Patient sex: M
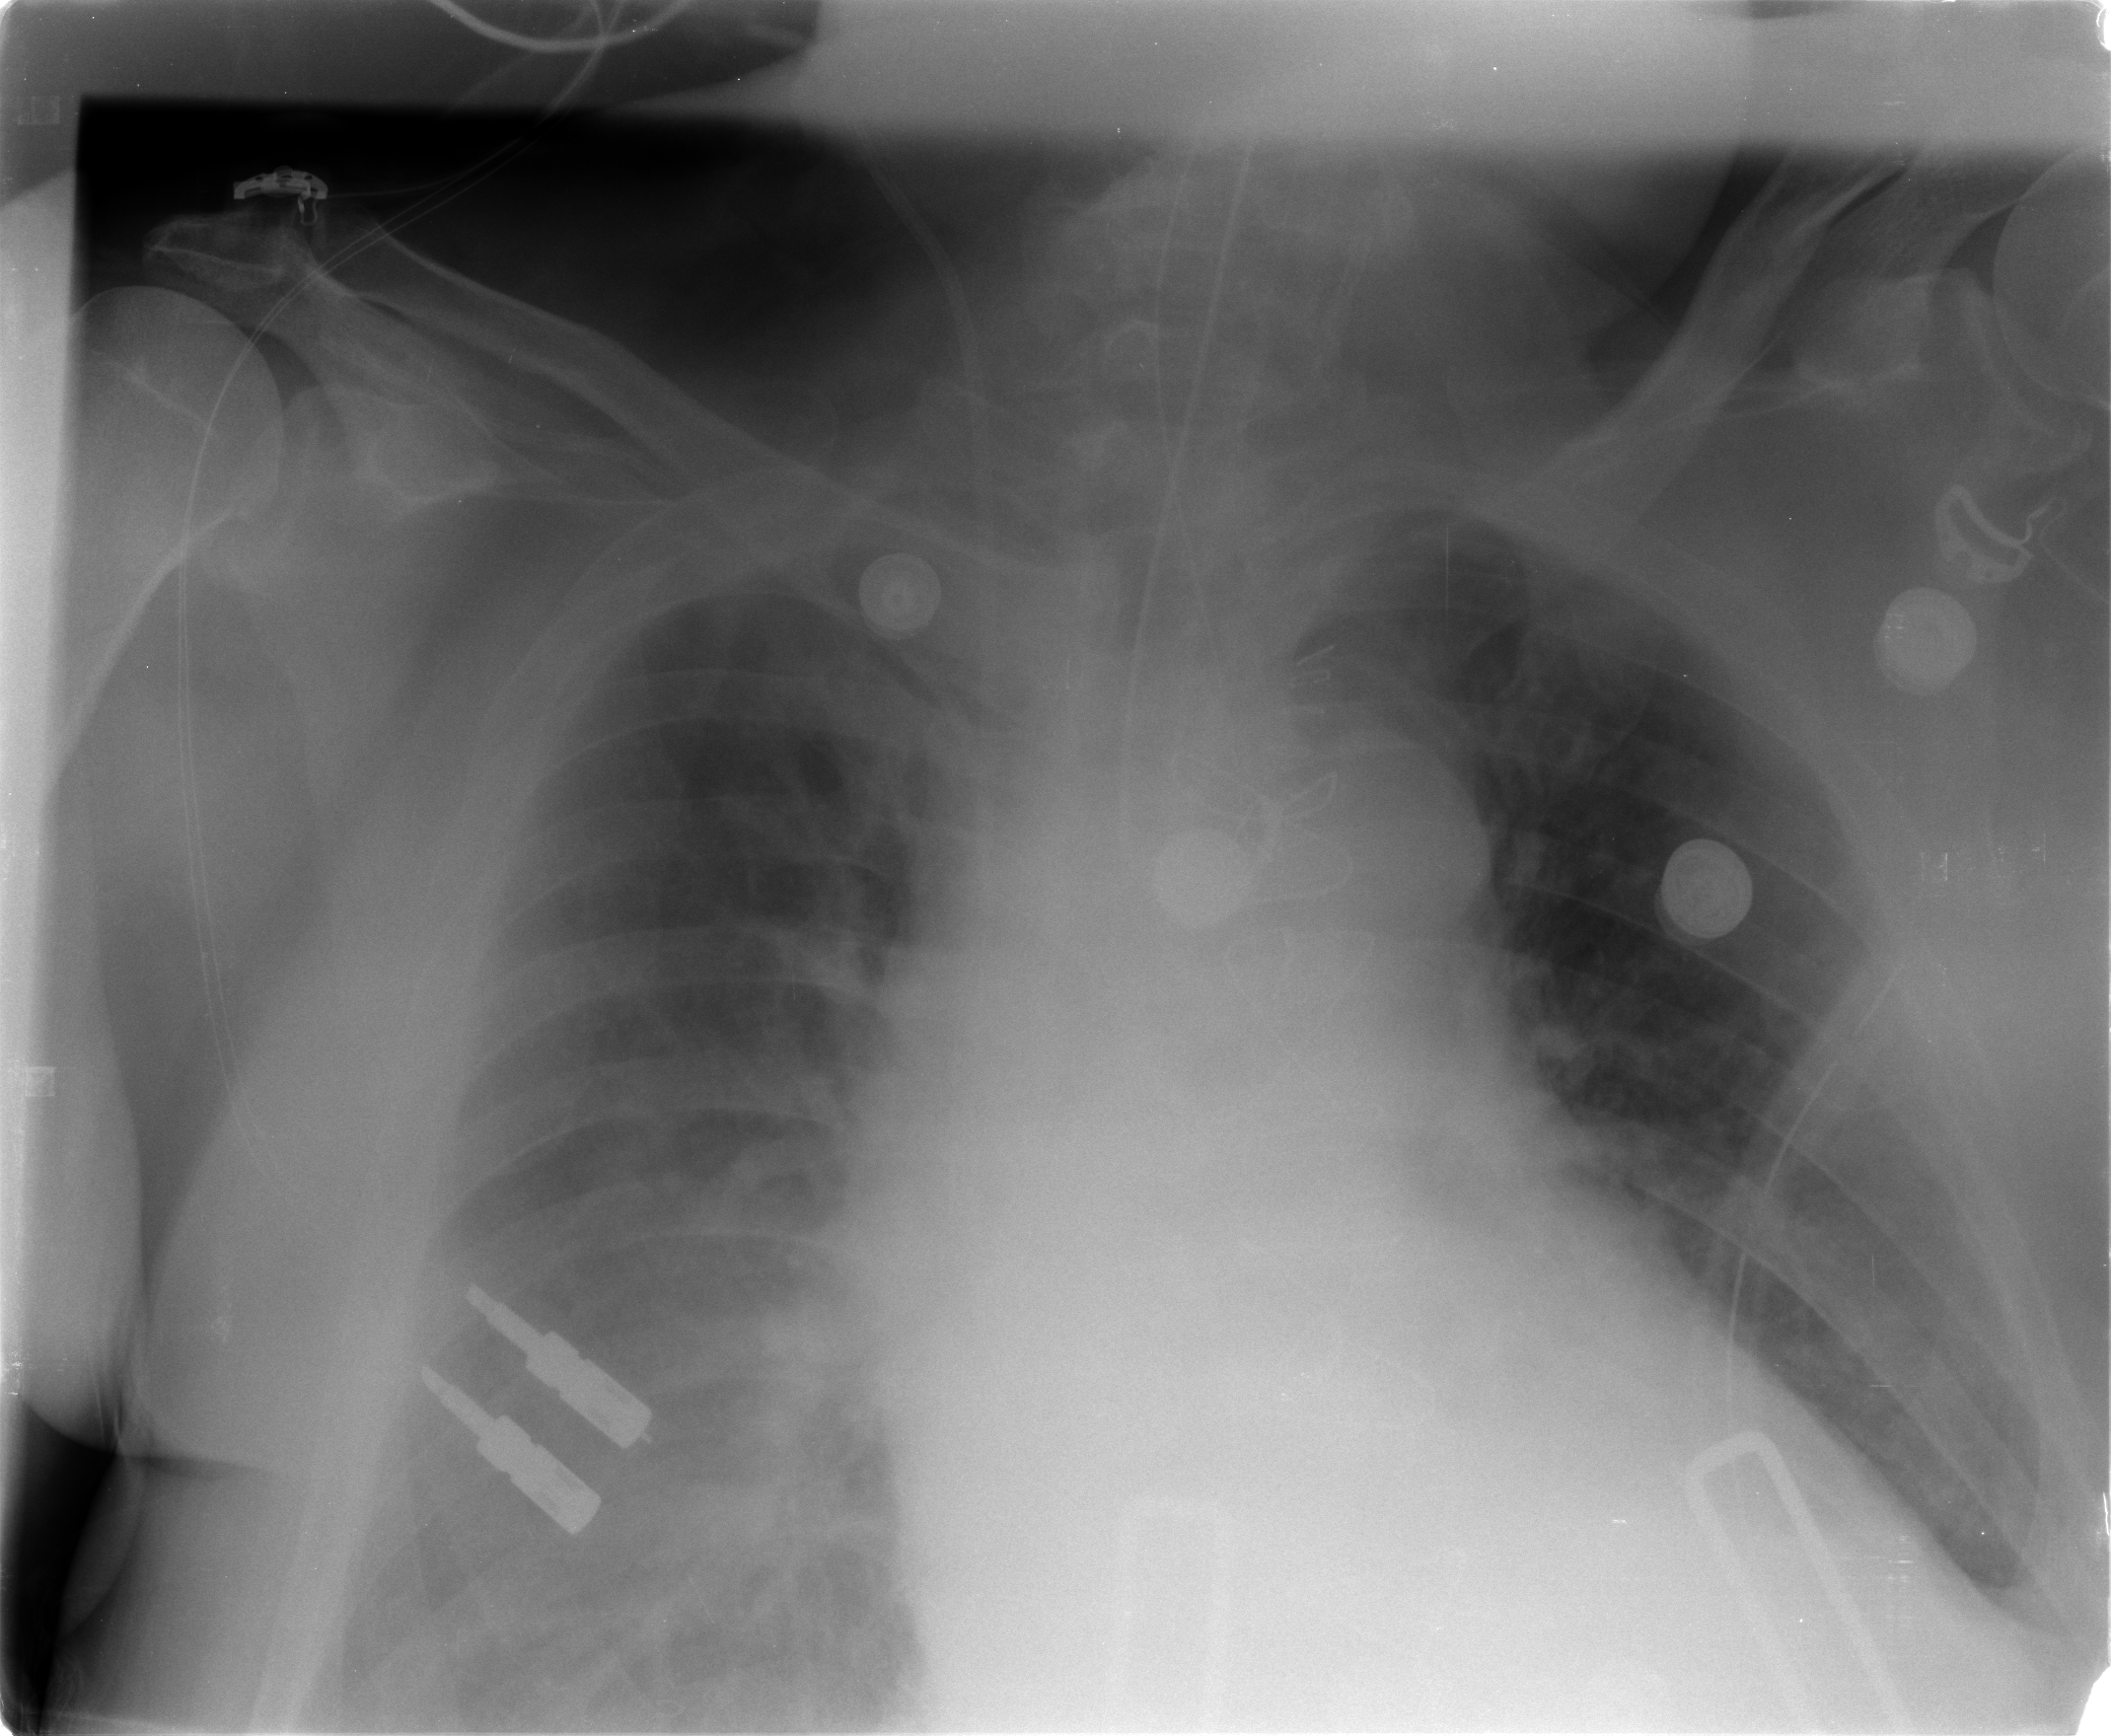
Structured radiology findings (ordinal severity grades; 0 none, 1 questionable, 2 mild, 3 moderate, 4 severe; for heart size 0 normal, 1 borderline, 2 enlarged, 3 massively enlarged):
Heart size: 3
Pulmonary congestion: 1
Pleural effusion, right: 2
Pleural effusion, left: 2
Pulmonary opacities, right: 0
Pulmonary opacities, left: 0
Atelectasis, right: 2
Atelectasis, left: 2